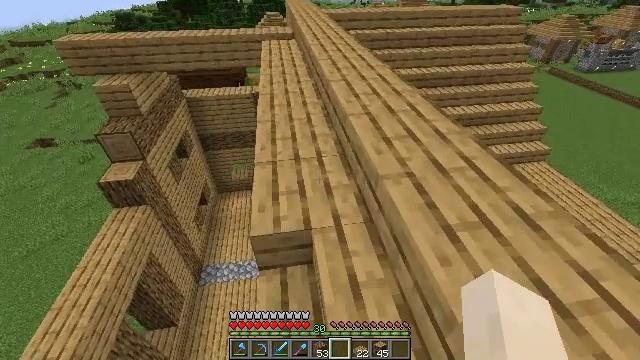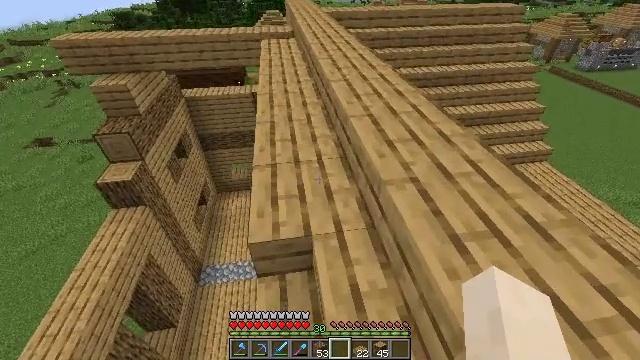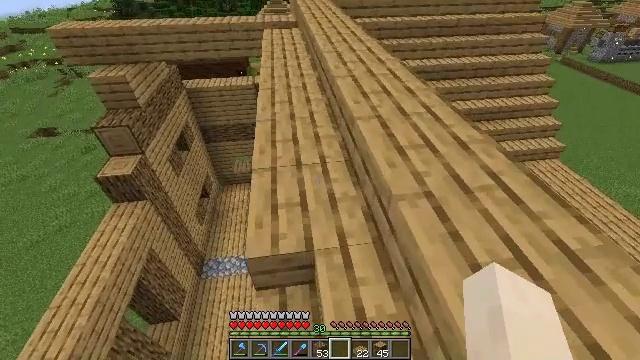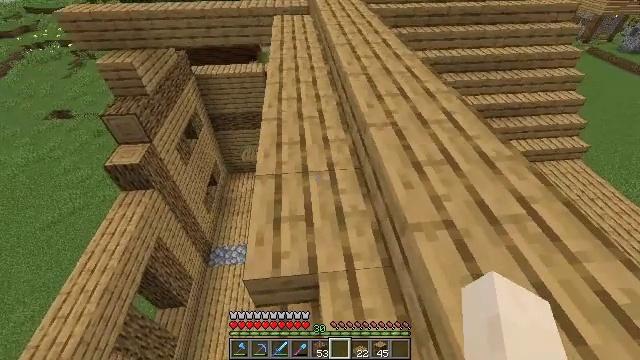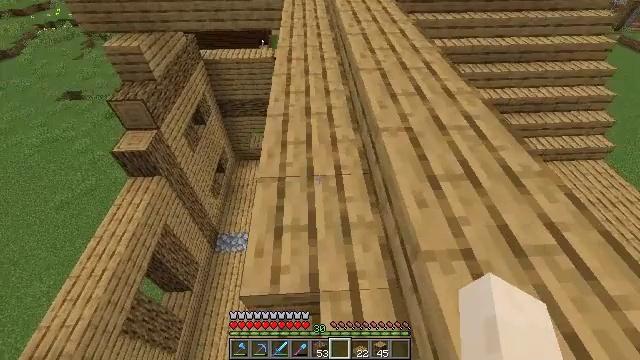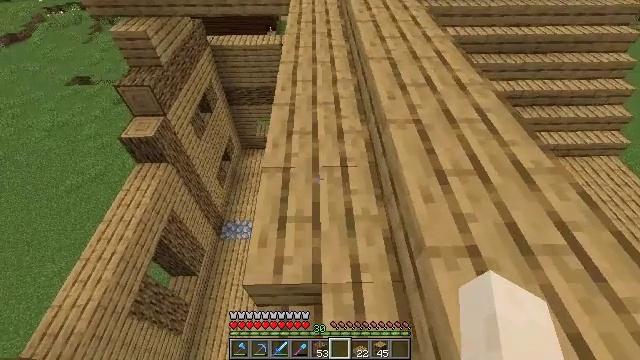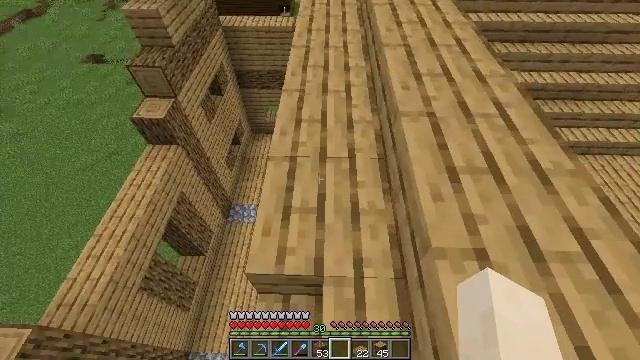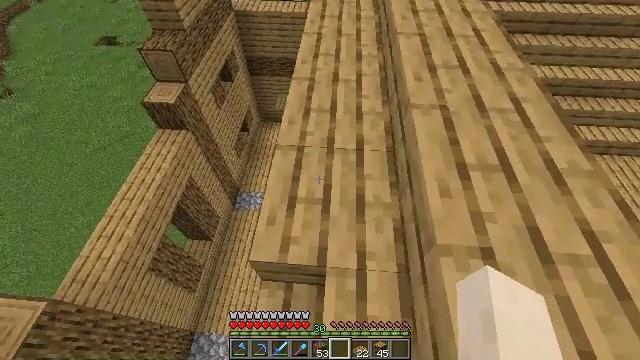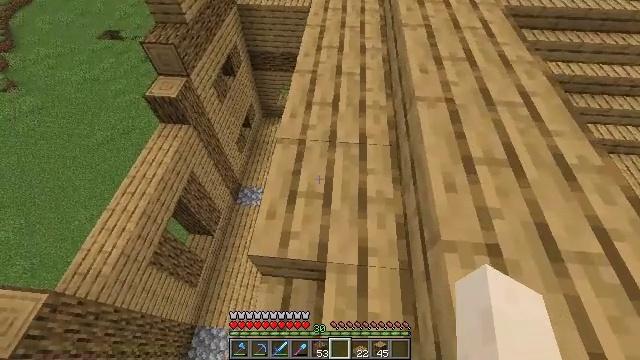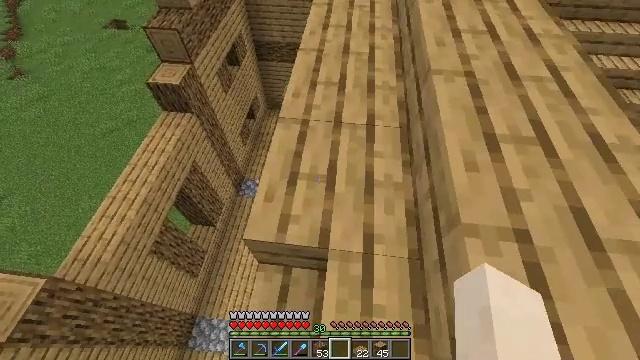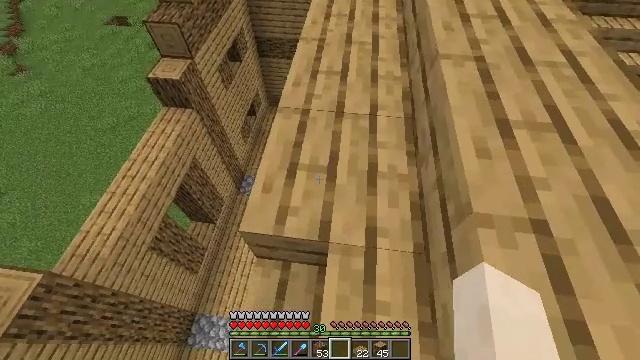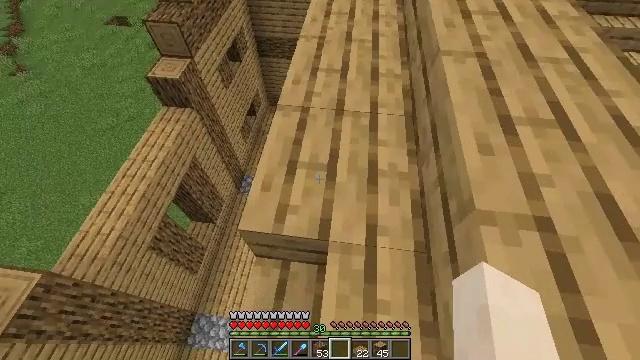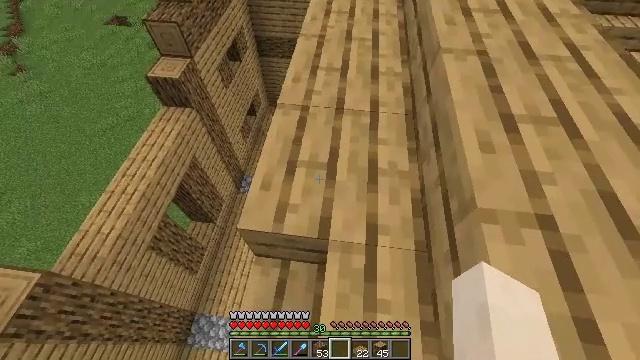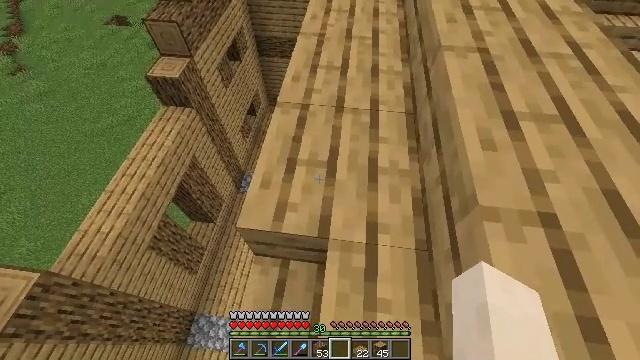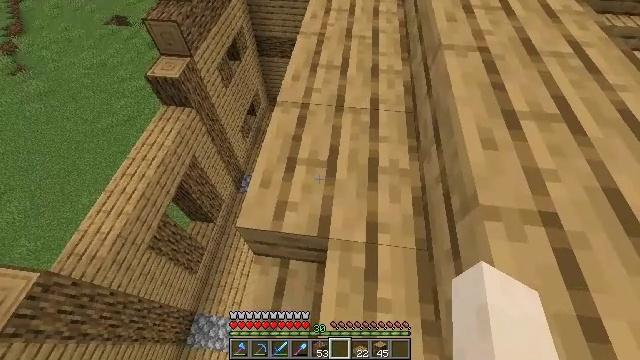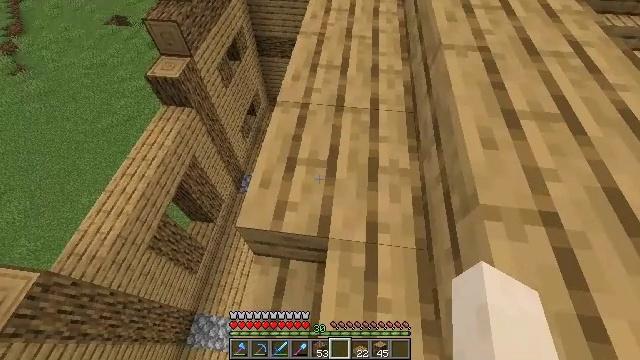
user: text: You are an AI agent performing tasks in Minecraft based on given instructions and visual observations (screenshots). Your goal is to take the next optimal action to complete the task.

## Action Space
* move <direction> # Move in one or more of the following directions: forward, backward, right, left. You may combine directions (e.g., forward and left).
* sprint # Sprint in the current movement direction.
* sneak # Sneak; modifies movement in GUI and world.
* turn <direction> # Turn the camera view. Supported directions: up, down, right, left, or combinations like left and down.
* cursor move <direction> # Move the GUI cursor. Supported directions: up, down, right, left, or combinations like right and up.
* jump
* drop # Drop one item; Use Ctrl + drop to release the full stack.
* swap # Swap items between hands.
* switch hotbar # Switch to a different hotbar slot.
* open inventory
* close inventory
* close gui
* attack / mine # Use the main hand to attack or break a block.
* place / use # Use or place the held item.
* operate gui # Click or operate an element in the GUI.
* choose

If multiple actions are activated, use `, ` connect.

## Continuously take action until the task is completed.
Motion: motion action
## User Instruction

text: Attack the oak stairs to recycle them.
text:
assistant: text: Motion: move forward
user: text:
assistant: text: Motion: move forward, turn down
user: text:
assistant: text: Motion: move forward, turn left and down
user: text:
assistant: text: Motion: turn left and down
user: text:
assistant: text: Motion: turn left and down
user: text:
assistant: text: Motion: turn left and down
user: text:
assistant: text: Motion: sneak, turn left and down
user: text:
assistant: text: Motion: sneak
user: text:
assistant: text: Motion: sneak, turn left and down
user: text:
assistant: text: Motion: sneak
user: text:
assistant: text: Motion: sneak
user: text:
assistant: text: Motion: sneak
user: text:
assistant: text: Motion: sneak
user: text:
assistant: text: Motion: sneak
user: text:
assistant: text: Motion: sneak
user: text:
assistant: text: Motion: sneak
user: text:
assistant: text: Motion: sneak
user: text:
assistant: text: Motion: move left, sneak
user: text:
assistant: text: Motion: move left, sneak
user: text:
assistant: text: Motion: move left, sneak, turn right
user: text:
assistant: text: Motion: move left, sneak, turn right
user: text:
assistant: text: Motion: move left, sneak, turn right
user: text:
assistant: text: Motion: sneak, turn right
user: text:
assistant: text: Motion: sneak, turn right and up
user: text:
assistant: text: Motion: sneak, turn right and up
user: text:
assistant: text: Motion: sneak, turn right and up
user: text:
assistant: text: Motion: sneak, turn up
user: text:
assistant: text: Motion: sneak, turn left and up
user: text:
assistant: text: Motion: sneak, turn up
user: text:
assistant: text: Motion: sneak, turn up